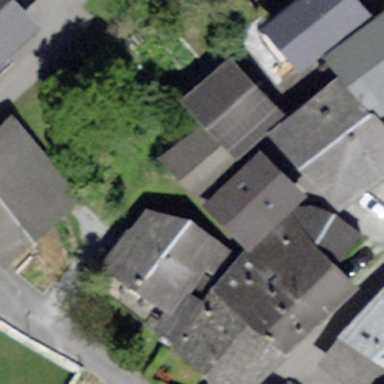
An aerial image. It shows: Simple house.